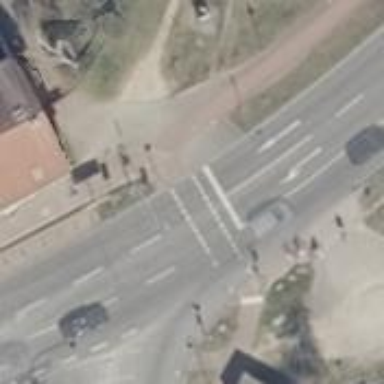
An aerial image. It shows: Road with traffic signals.